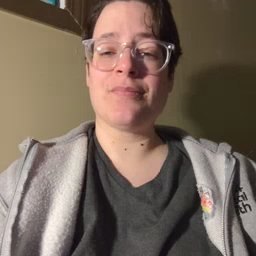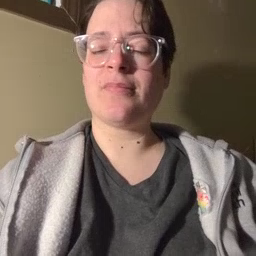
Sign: hate